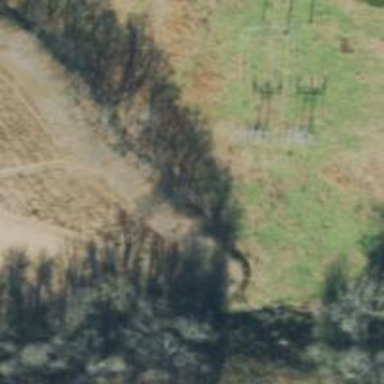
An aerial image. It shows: Power tower used for switching.